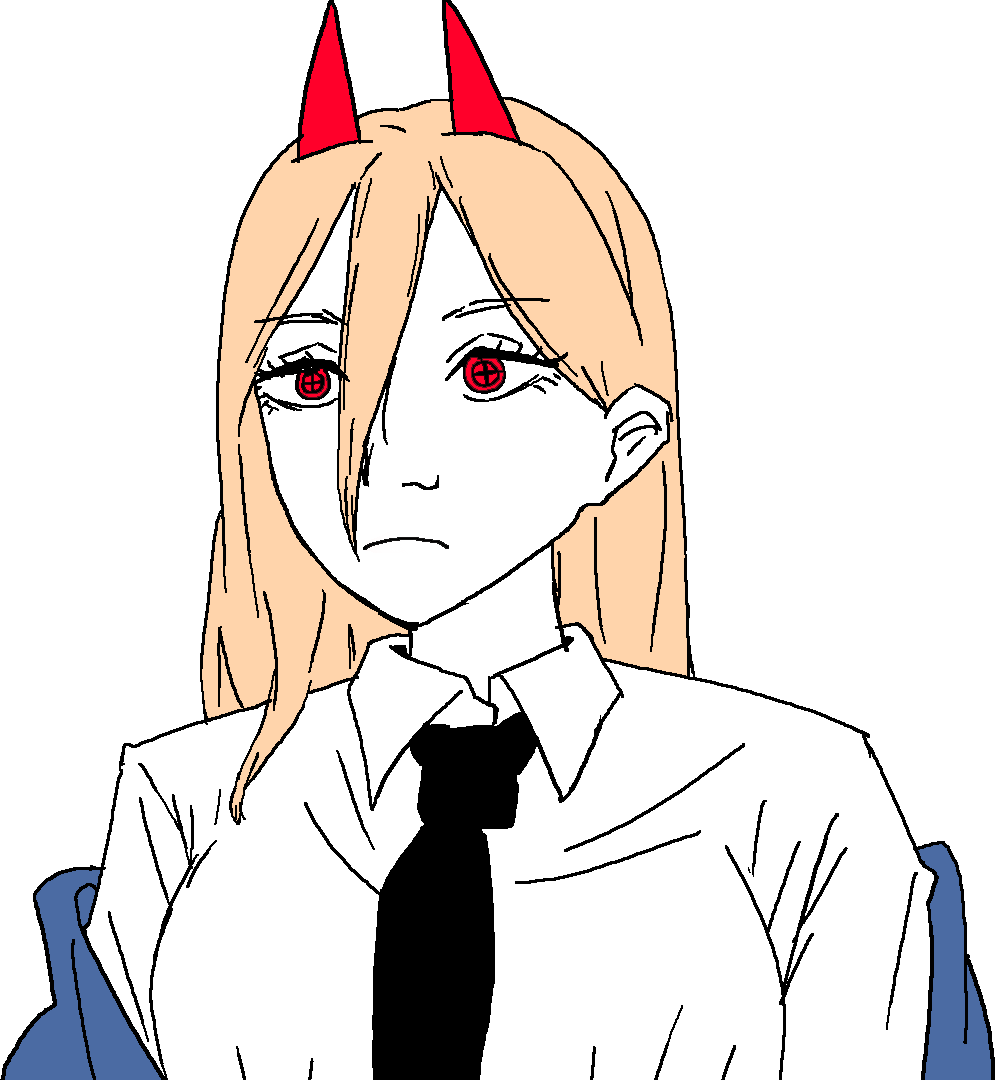
Label: 5_Doomer_Girl